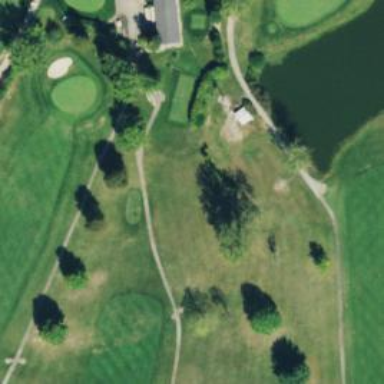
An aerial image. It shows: Golf cartpath that is also road path.